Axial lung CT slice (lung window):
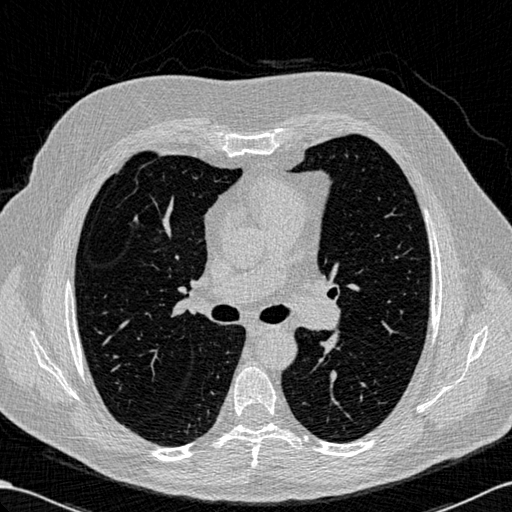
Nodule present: no